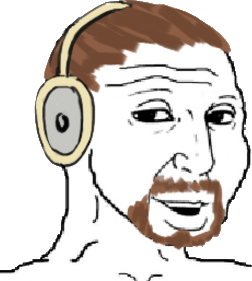
Label: 5_Groomer